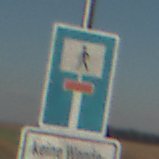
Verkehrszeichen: SackgasseFussgaengerDurchlaessig
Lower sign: HinweisGeaenderteVorfahrtVerkehrsfuehrungVerkehrsregelung3
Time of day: SunriseSunset
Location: Outdoor (Nature)
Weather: Clear
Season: NotSpecified
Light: Natural